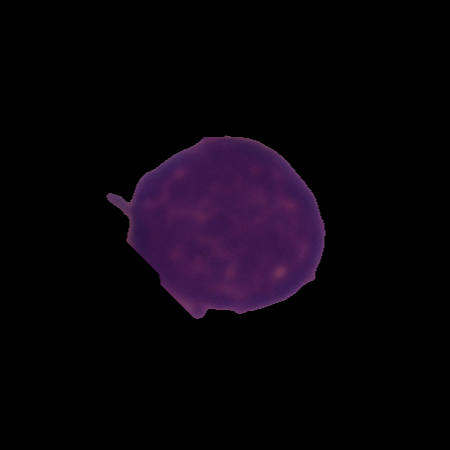
Label: healthy